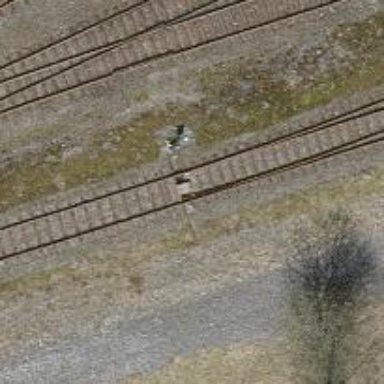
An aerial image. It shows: Single-track railway yard.